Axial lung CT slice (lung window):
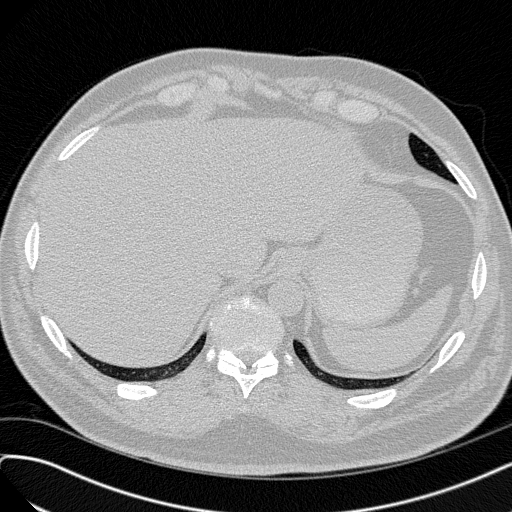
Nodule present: no